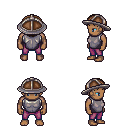
a pixel art fantasy rpg character, male body template, human, dark skin, steel chest armor, magenta pants, white blonde plain hairstyle, chain helm, four views (front, back, left, right), 2x2 character sprite sheet, small pixel art, hard edges, no anti-aliasing